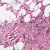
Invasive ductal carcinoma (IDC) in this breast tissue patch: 0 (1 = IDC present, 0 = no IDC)